Question: I have created a custom geometry in Three.js. Now, I would like to create a mesh that uses a smooth-shaded Lambert material. Using a loop, I have created the array of vertices, then faces, and afterwards I have called
'''
geometry.computeCentroids();
geometry.computeFaceNormals();
geometry.computeVertexNormals();
var colorMaterial = new THREE.MeshLambertMaterial( {color: 0x0000ff, side: THREE.DoubleSide} );
var mesh = new THREE.Mesh( geometry, colorMaterial );
scene.add(mesh);
'''
The result is almost perfect, except that it appears as though the material is using 'shading: THREE.FlatShading' as seen below:

while I was expecting the default appearance one normally expects with 'shading: THREE.SmoothShading'. What do I need to add/change to obtain a smooth Lambert shading?
(If it helps, a complete live example is at <URL>
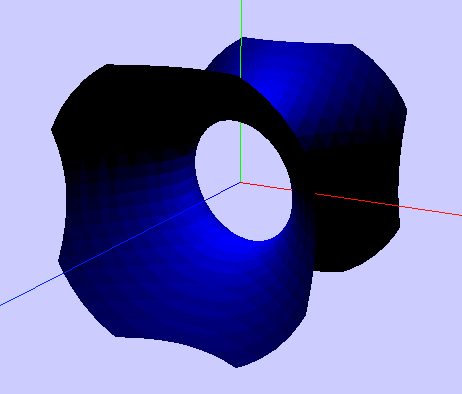
Answer: It's because neighboring faces do not share vertices in your model.
If you call 'geometry.mergeVertices()' right after you complete the creation of your geometry, and before you call 'geometry.computeVertexNormals()', then your shading will look smoother.
three.js r.58